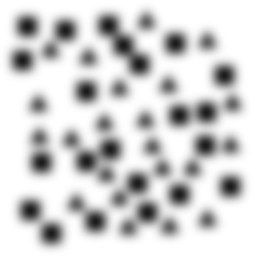
Squares: 22
Triangles: 22
Stars: 0
Total shapes: 44